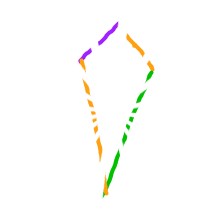
Shape: kite